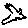
Label: bird